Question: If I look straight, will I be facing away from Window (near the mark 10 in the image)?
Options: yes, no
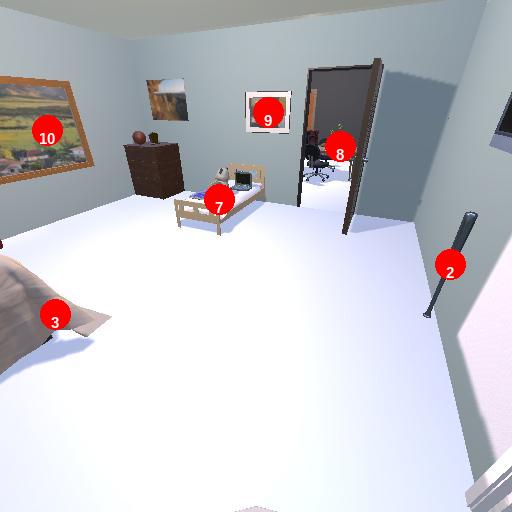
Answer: yes